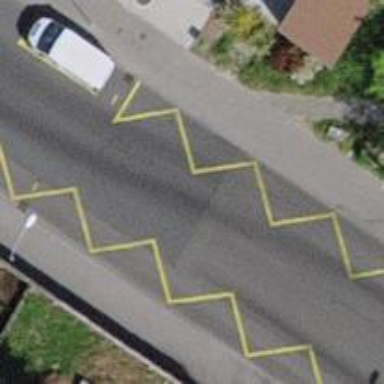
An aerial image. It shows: Bus stop equipped with public transport stop position.